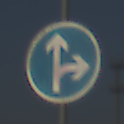
Verkehrszeichen: VorgeschriebeneFahrtrichtungGeradeausOderRechts
Umgebung: Outdoor, Urban
Tageszeit: SunriseSunset
Wetter: Clear
Licht: Natural
Jahreszeit: NotSpecified
Kontrast: MediumContrast